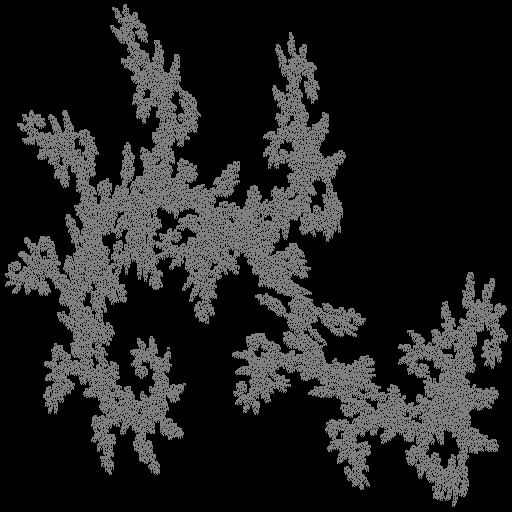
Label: greygoldenrod